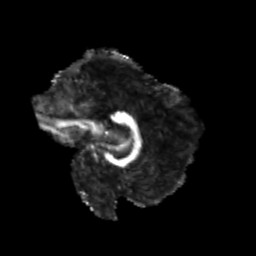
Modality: FA
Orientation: sagittal
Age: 21
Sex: male
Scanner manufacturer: siemens
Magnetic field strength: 3 T
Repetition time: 3.5 s
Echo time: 0.104 s